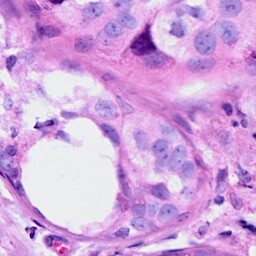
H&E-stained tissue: Breast